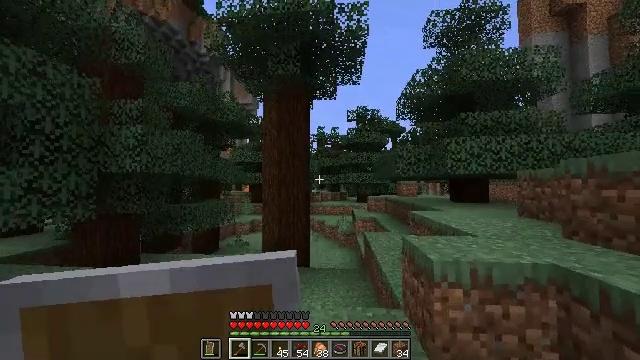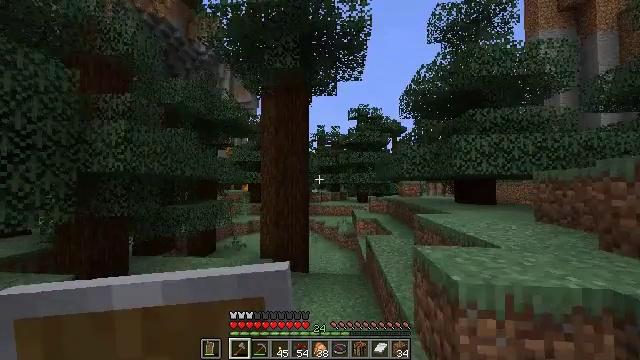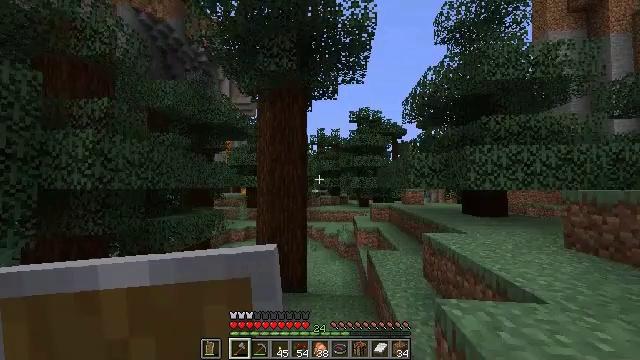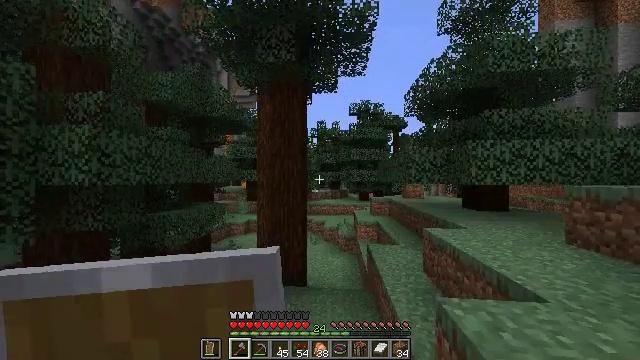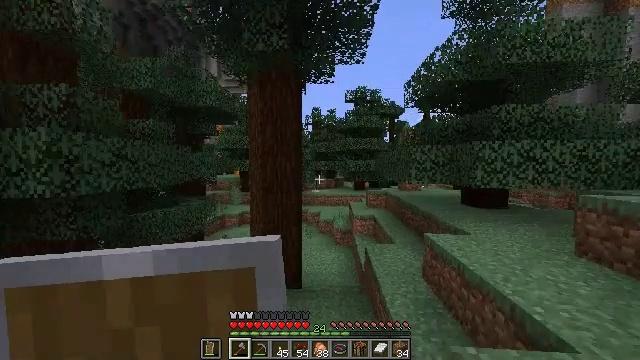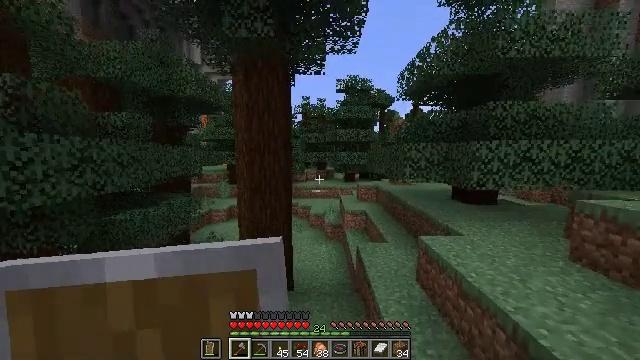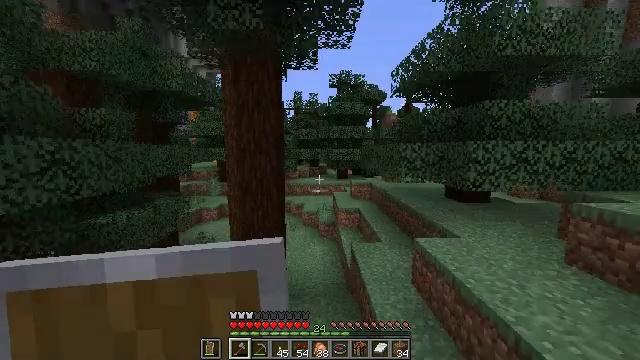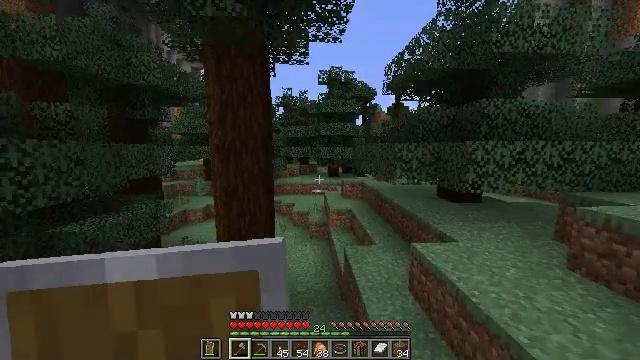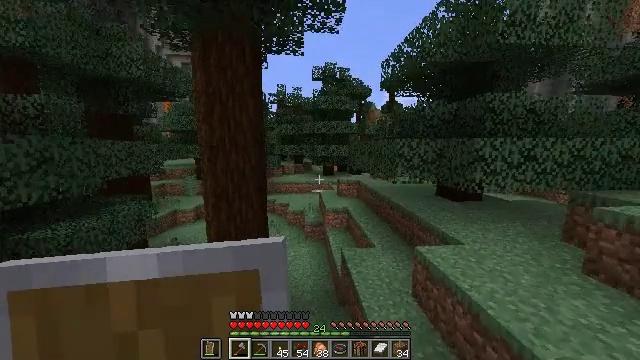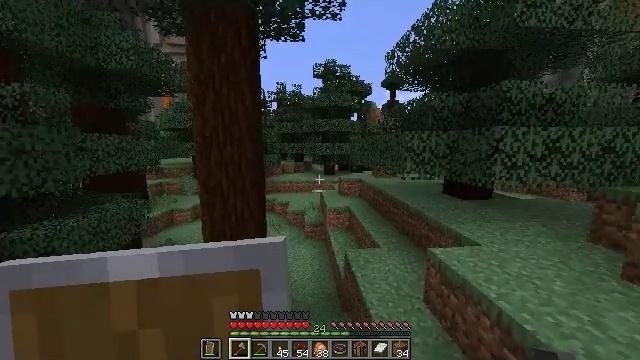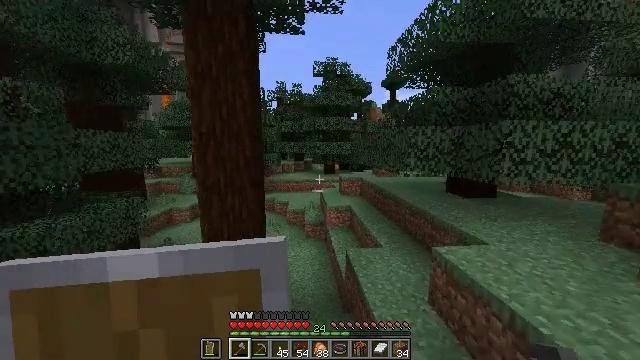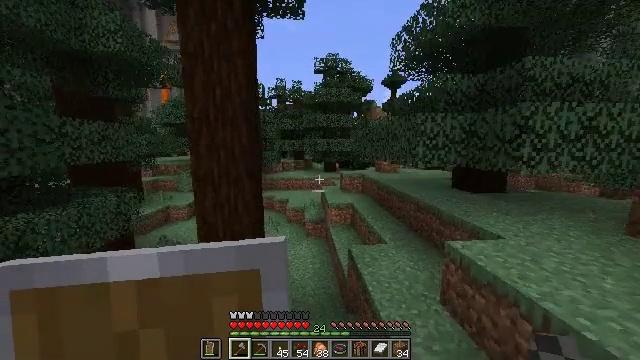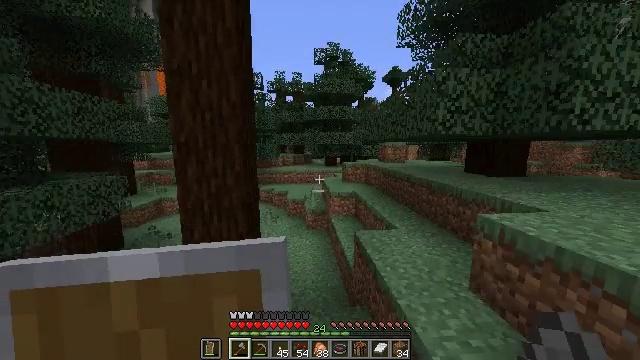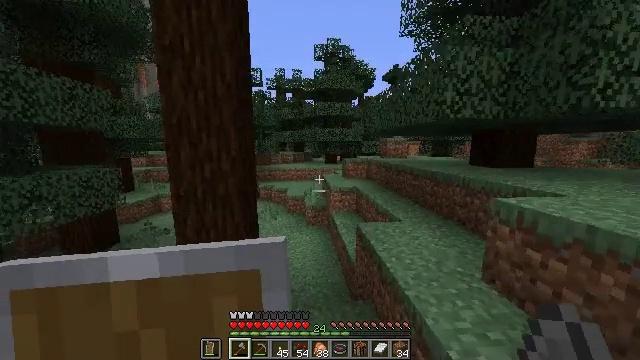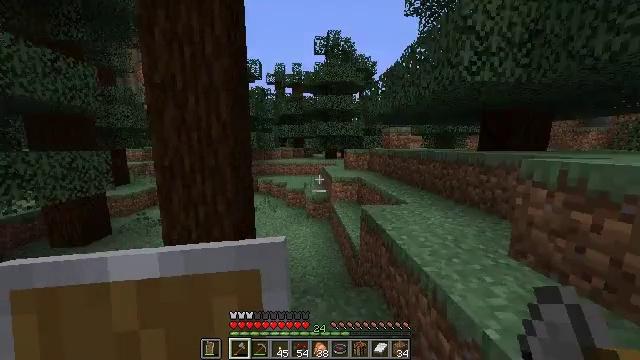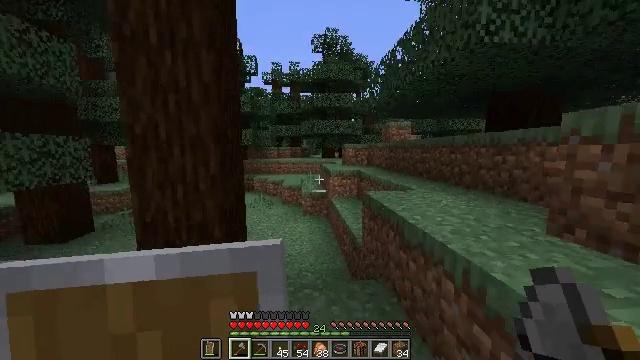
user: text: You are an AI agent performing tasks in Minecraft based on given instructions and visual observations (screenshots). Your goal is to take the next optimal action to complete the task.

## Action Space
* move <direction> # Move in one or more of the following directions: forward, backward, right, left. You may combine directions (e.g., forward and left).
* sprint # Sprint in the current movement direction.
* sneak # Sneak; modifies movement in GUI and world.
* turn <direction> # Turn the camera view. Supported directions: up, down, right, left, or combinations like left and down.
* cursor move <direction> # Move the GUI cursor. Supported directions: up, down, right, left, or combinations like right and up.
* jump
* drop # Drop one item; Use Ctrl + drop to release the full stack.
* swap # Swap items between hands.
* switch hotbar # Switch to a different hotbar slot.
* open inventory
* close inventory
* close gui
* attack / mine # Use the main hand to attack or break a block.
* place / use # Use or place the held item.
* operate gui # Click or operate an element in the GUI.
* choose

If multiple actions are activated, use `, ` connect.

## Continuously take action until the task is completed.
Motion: motion action
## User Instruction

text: Gather spruce leaves to collect foliage.
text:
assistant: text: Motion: move forward
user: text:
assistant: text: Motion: move forward, jump
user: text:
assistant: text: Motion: move forward, turn down, jump
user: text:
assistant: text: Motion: move forward, turn right and down, jump
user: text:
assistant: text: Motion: move forward, turn right and down
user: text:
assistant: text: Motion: move forward, turn right and down
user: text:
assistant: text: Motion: move forward, turn right
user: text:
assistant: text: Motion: move forward, turn right
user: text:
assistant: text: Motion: move forward
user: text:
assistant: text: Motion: move forward
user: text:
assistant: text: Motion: move forward
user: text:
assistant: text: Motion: move forward
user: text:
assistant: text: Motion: move forward
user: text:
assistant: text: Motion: move forward
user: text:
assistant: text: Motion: move forward, turn up
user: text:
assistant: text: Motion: move forward, turn right and up
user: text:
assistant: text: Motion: move forward, turn right
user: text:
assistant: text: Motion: move forward, turn right, jump
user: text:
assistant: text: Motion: move forward and move right, jump
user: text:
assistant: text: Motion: move forward and move right, jump
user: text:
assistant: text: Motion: move forward and move right, jump
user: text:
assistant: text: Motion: move forward and move right
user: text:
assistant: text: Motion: move forward and move right
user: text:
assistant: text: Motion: move forward and move right
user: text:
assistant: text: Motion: move forward and move right
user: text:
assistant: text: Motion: move forward and move right, turn left
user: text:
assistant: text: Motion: move forward, turn left
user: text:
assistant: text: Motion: move forward, turn left and up
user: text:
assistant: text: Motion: move forward, turn left and up
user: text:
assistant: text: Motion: move forward, turn left